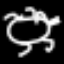
Label: frog